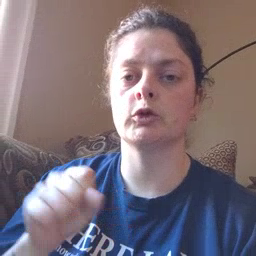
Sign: chin